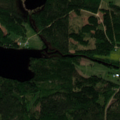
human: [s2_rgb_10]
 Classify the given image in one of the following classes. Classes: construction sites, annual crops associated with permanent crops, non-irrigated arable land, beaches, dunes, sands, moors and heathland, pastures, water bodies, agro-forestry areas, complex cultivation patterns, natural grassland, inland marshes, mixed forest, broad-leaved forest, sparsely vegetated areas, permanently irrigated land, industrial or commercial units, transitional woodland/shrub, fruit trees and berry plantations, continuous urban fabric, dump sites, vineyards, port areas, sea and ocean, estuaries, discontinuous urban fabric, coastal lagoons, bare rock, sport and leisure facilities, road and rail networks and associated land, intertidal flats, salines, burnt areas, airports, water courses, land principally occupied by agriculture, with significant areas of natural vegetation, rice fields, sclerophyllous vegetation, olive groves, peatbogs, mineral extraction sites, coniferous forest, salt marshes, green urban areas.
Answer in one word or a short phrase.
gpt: land principally occupied by agriculture, with significant areas of natural vegetation, coniferous forest, mixed forest, transitional woodland/shrub, water bodies